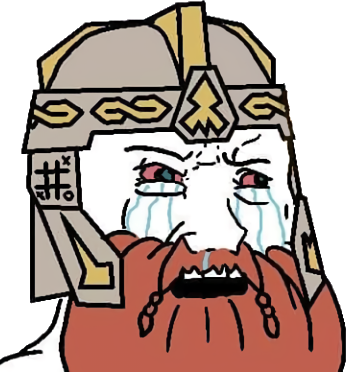
Label: 5_Crying_Wojak